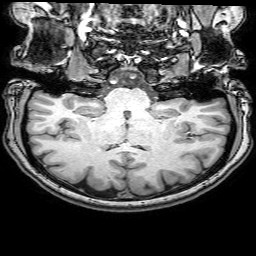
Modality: T1w
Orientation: sagittal
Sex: female
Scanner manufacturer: philips
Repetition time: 0.008065 s
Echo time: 0.00369 s